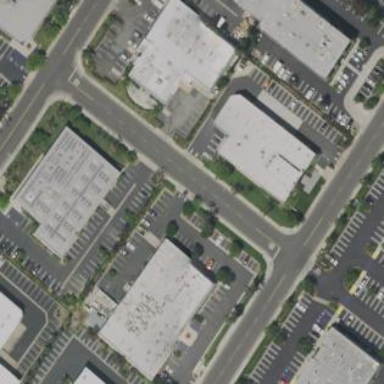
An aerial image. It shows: Commercial area.